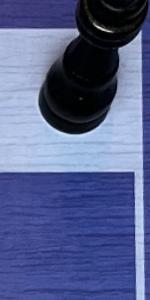
Label: Empty